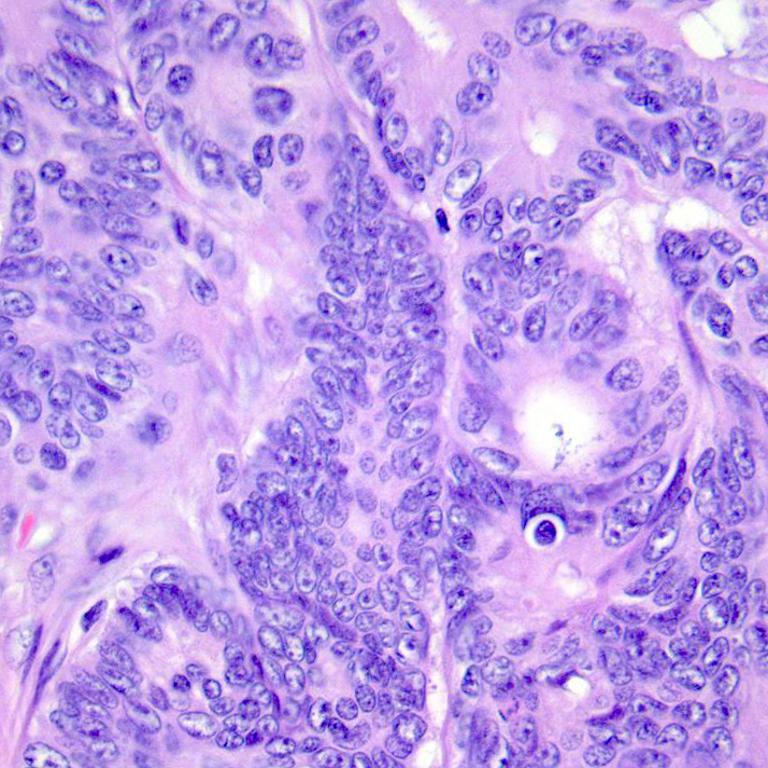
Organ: colon
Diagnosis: adenocarcinomas